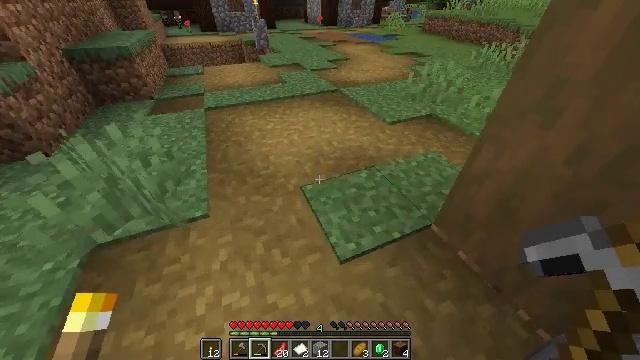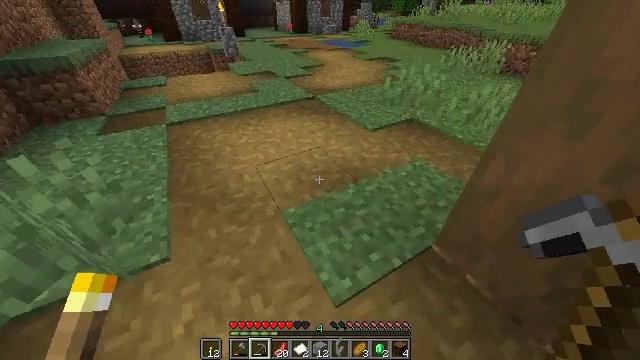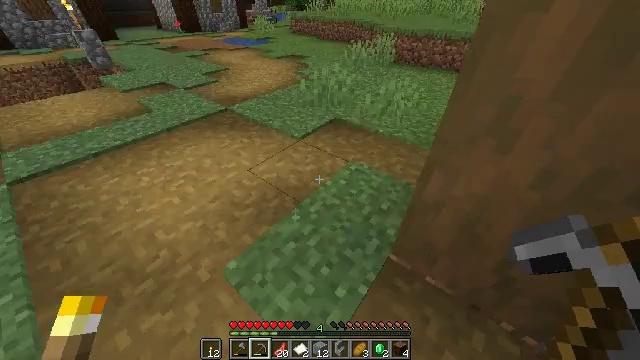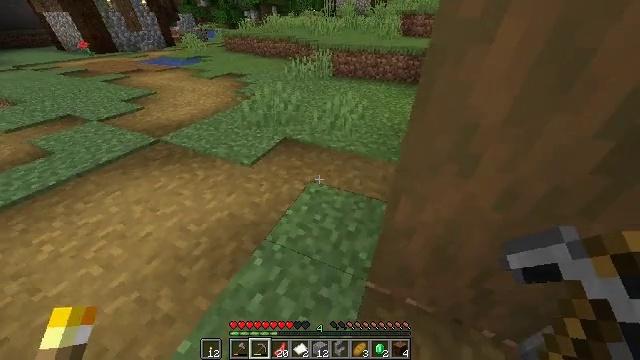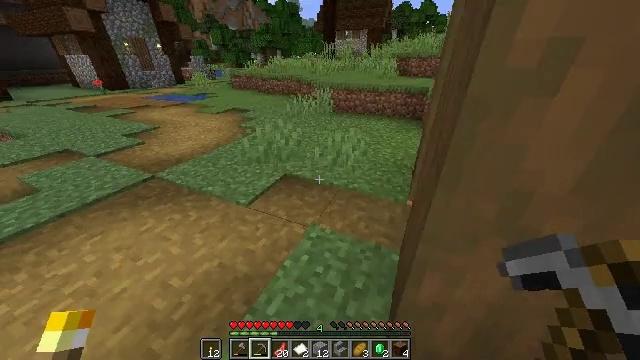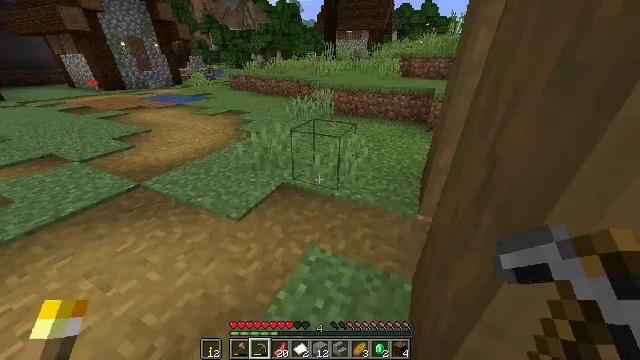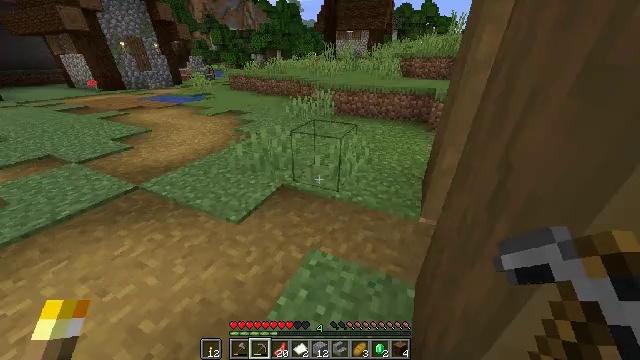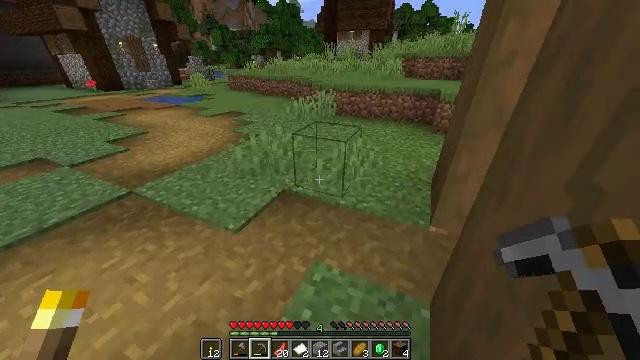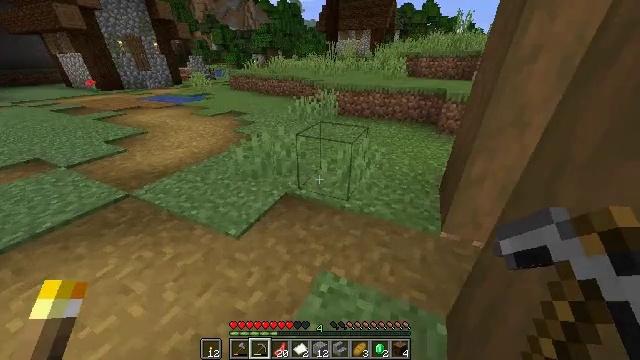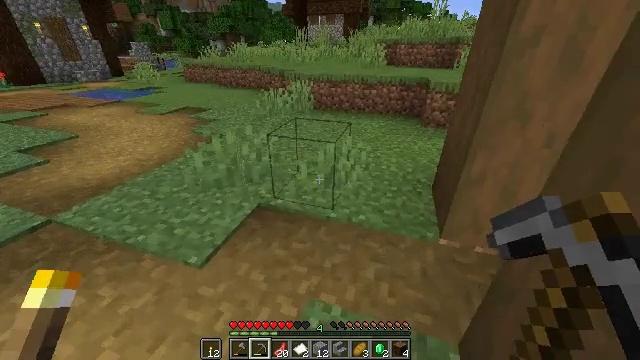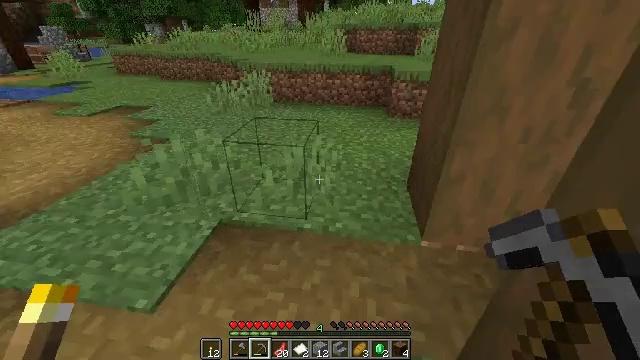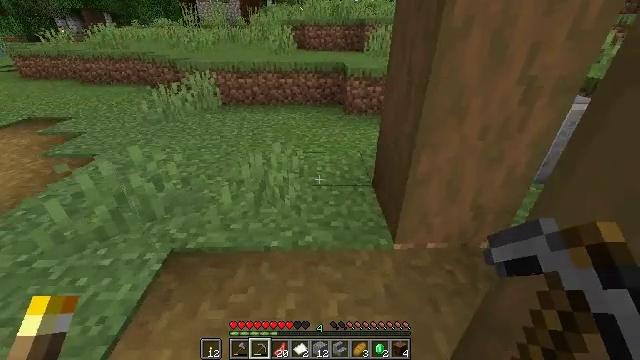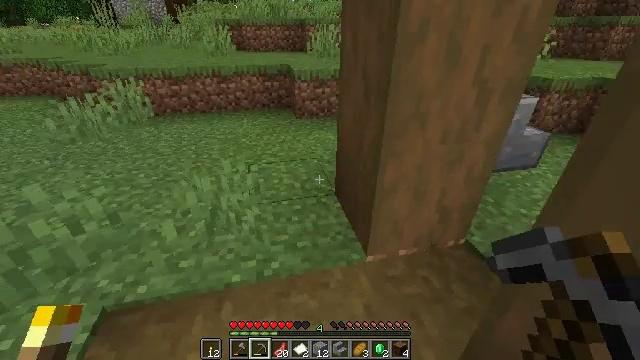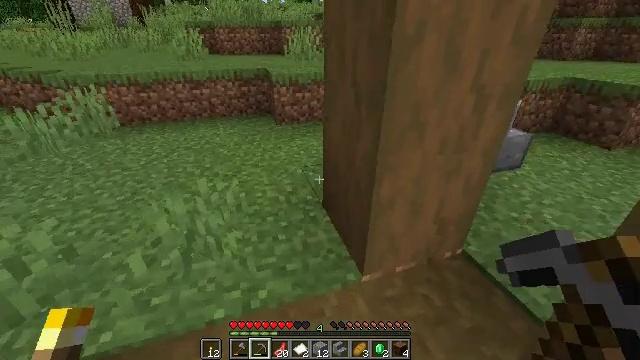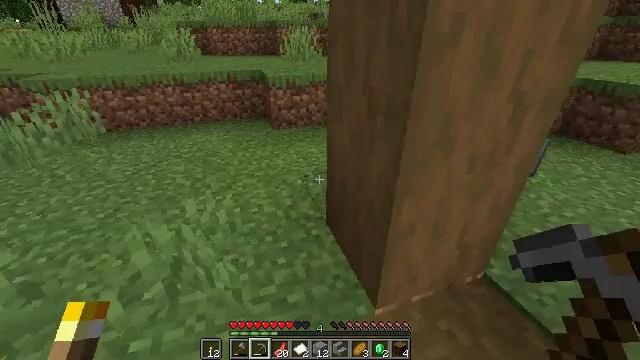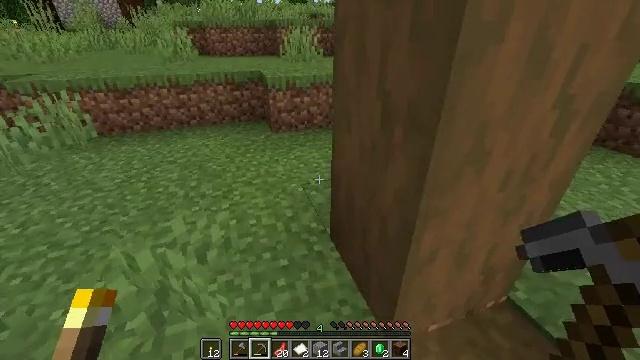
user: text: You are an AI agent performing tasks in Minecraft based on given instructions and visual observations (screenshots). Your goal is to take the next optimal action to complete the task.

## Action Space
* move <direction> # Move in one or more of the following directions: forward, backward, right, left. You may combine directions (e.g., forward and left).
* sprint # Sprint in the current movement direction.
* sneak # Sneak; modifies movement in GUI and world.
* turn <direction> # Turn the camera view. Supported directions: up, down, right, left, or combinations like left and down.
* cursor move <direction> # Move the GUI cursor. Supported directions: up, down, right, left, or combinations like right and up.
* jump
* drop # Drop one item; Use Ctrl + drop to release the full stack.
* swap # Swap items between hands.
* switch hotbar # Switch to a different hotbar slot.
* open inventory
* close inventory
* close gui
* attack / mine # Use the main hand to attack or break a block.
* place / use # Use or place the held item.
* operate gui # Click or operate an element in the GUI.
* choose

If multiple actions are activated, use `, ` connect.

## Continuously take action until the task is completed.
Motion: motion action
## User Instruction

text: Harvest polished andesite stairs from a structure.
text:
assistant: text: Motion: move forward, turn right and up
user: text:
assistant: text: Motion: move forward, turn right
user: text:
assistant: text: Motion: move forward, turn right and up
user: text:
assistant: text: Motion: move forward, turn up
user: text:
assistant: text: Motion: move forward
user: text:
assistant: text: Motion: move forward
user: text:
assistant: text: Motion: move forward
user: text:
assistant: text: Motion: move forward
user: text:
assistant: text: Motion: move forward, turn right
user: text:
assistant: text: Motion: move forward, turn right and down
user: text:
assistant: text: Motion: move forward, turn right
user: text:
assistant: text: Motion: move forward, turn right
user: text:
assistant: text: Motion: move forward, turn right
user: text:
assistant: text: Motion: move forward
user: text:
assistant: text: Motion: move forward
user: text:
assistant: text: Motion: move forward
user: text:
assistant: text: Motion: move forward
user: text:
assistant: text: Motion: move forward
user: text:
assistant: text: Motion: move forward
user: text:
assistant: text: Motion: move forward
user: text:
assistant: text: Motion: move forward
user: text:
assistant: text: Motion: move forward
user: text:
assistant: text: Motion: move forward
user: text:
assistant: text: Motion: move forward, turn right and down
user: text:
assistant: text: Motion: move forward, turn right and down
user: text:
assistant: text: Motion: move forward, turn right
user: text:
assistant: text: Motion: move forward, turn right
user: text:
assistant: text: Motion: move forward, turn right and down
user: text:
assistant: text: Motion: move forward, turn right and down
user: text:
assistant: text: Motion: turn right and down